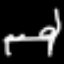
Label: bed